Question: I am following the tutorial mentioned over <URL>;'. I have done almost sam thing in Netbeans IDE. Here is my code from NetBeans:
'''
public class Node {
public class NodeClass{
int fele;
Node next;
public NodeClass(){
fele = 1;
next = null;
}
public NodeClass(int fele , Node next){
this.fele = fele;
this.next = next;
}
public String toString(){
return fele + "";
}
}
NodeClass node = new NodeClass(1,null);
System.out.println( node);
}
'''
Here is the image for the same :

Could anyone tell me what am I doing wrong?
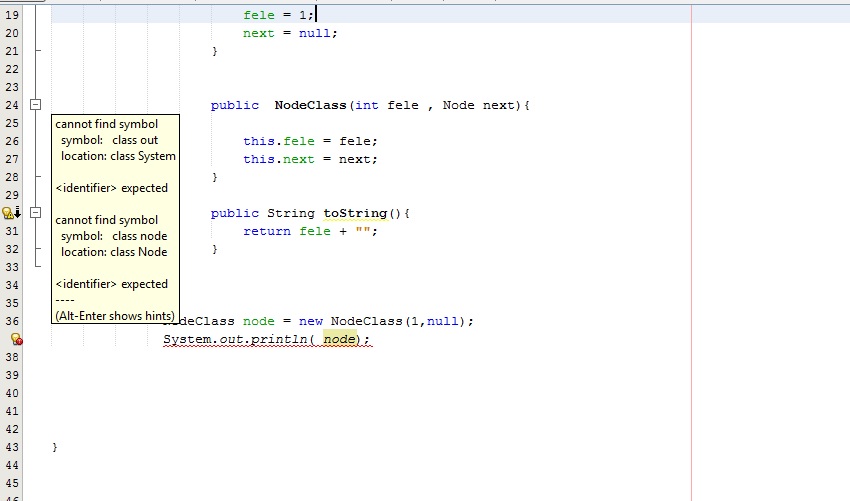
Answer: You can't have instructions directly in the class body. You must put those lines in a main method.
'''
public static void main(String[] args) {
NodeClass node = new NodeClass(1,null);
System.out.println( node);
}
'''
Why the inner class though? Try this:
'''
public class Node {
int fele;
Node next;
public Node() {
fele = 1;
next = null;
}
public Node(int fele, Node next) {
this.fele = fele;
this.next = next;
}
public String toString() {
return fele + "";
}
public static void main(String[] args) {
Node node = new Node(1, null);
System.out.println(node);
}
}
'''